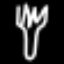
Label: fork